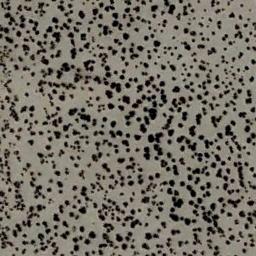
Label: chaparral